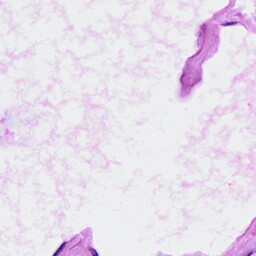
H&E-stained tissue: Ovarian